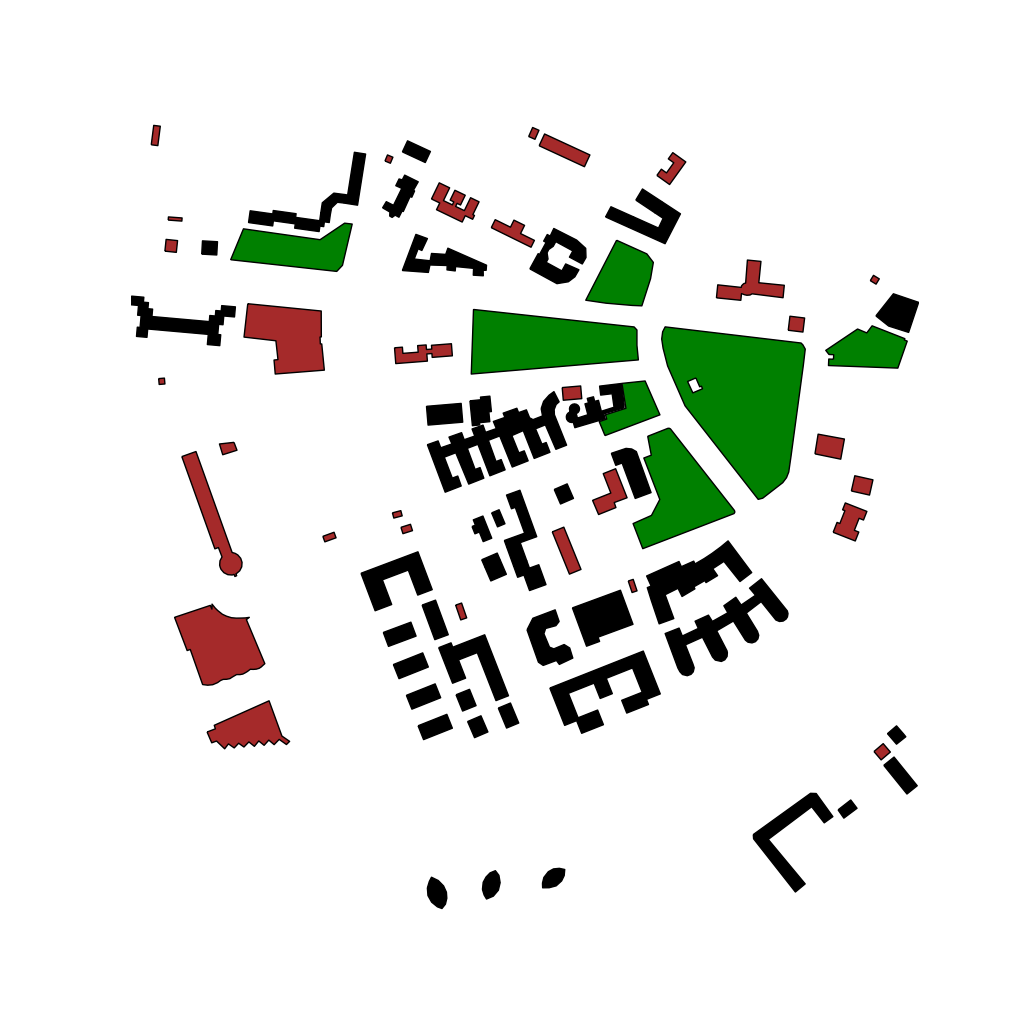
Tags: overhead vector_map, business, recreation, residential, special, historical, modern, soviet, high_rise, individual_rise, low_rise, medium_rise, density_1, Building, Facility, Park, 1.0 km²